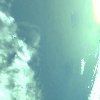
Label: water